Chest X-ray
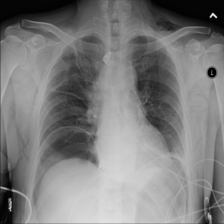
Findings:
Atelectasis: negative
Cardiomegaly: negative
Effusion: negative
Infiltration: negative
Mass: negative
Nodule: negative
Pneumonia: negative
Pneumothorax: negative
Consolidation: negative
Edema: negative
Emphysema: positive
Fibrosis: negative
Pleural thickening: negative
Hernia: negative